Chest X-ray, PA view. Patient: 43 years old, sex M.
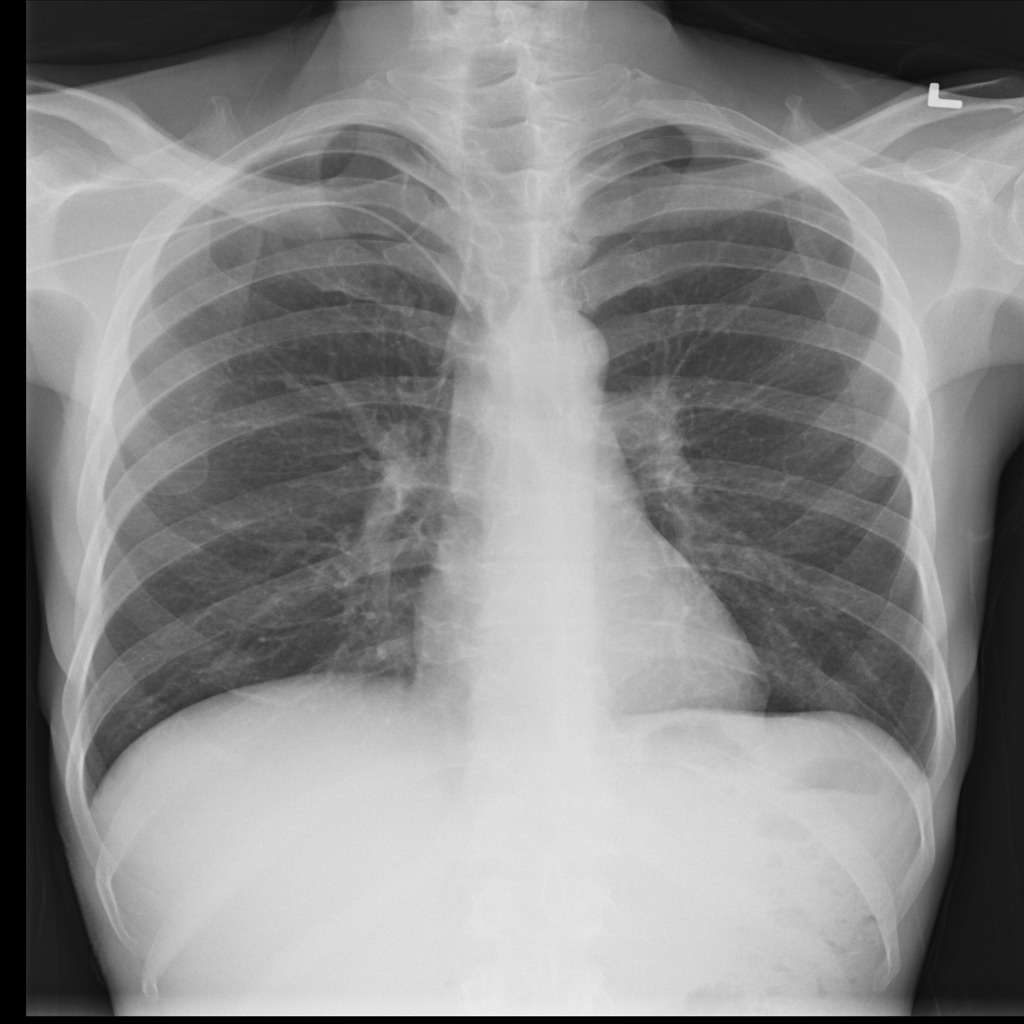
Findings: No Finding